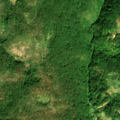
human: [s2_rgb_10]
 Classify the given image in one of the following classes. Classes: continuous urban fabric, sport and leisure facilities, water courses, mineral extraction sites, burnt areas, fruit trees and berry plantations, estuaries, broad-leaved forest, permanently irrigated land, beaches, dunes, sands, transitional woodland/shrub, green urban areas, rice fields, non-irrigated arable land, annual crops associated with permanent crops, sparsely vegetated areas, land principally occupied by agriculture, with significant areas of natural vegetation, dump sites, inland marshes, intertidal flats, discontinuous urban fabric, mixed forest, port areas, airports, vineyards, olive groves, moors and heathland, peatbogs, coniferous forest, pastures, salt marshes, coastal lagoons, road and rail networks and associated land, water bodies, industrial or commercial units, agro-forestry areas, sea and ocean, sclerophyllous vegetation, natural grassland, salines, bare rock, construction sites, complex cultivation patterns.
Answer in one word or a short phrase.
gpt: broad-leaved forest, transitional woodland/shrub